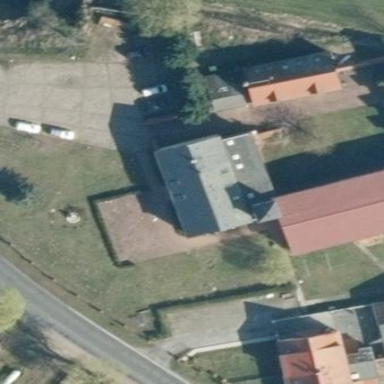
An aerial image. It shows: Building.